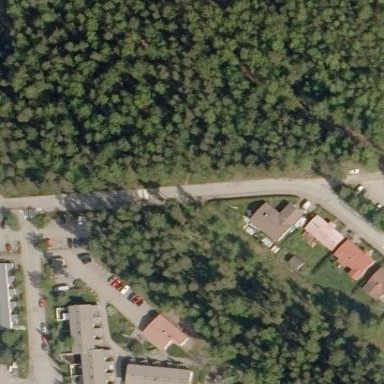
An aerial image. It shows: Kindergarten.